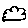
Label: cloud